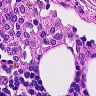
Metastatic tissue present: no